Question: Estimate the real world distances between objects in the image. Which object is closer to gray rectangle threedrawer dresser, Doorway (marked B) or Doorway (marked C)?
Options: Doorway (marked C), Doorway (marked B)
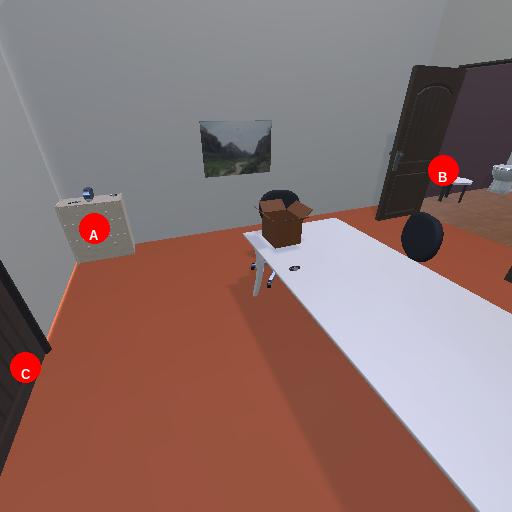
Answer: Doorway (marked C)